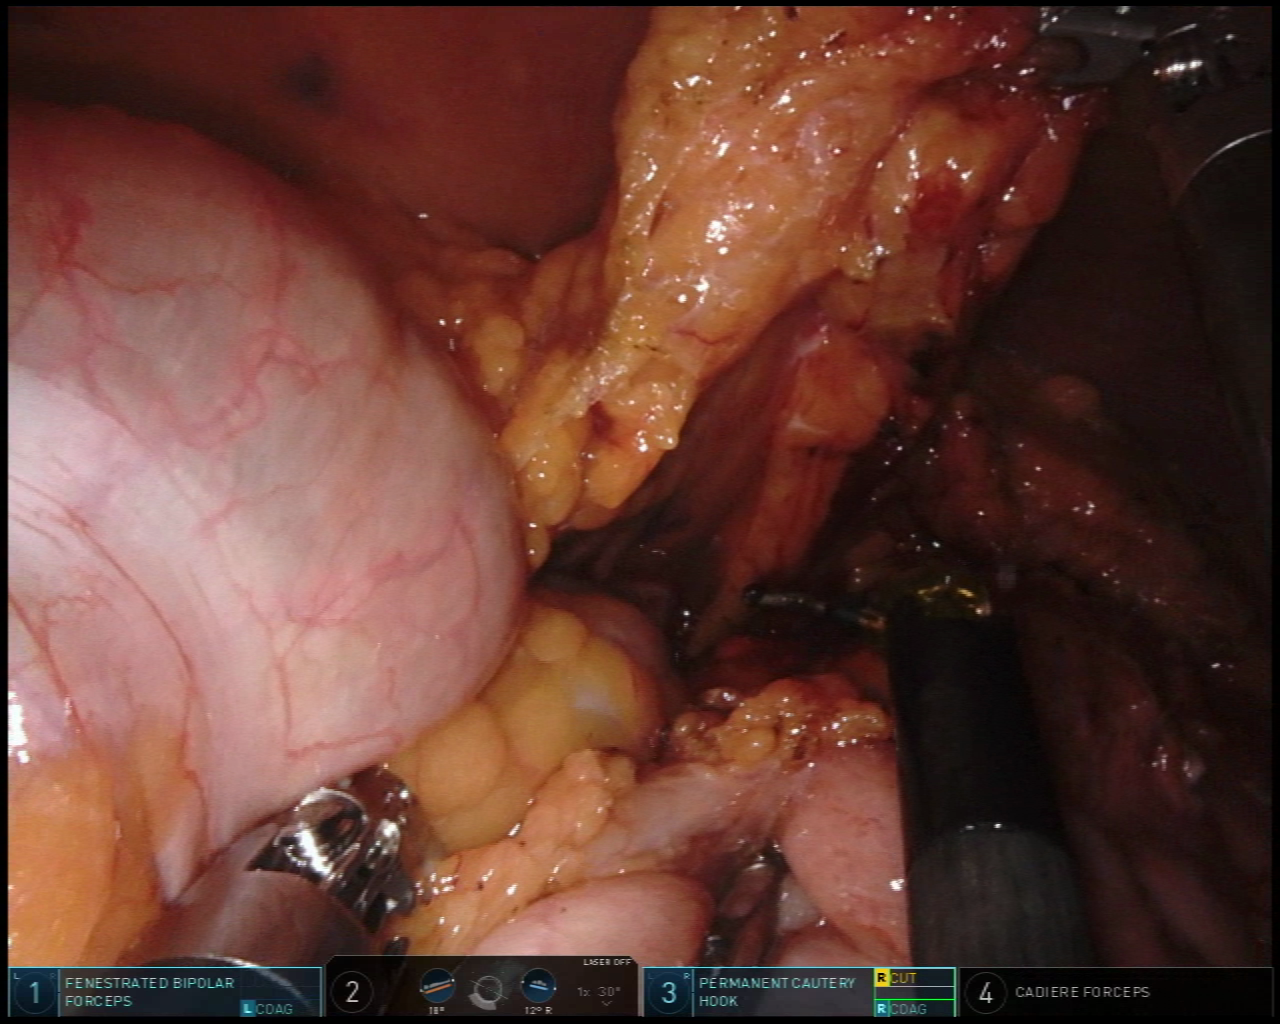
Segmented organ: stomach
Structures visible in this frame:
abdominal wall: yes
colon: yes
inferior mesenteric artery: no
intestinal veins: no
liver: no
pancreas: no
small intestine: no
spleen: no
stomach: yes
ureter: no
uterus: no
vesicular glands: no